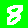
Digit: 8